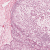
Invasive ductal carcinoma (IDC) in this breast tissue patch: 0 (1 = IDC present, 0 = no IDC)